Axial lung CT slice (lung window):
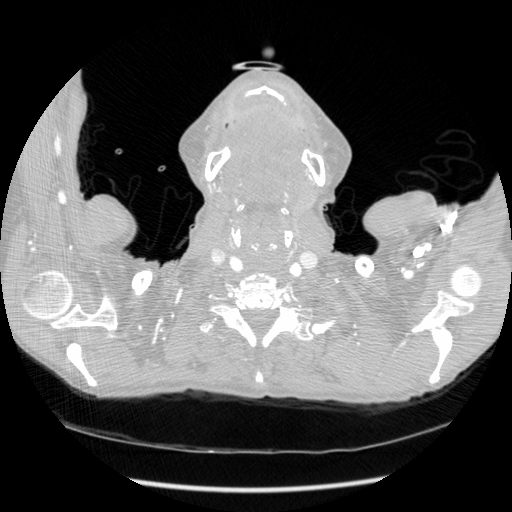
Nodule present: no